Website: home-depot
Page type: customer-info-address
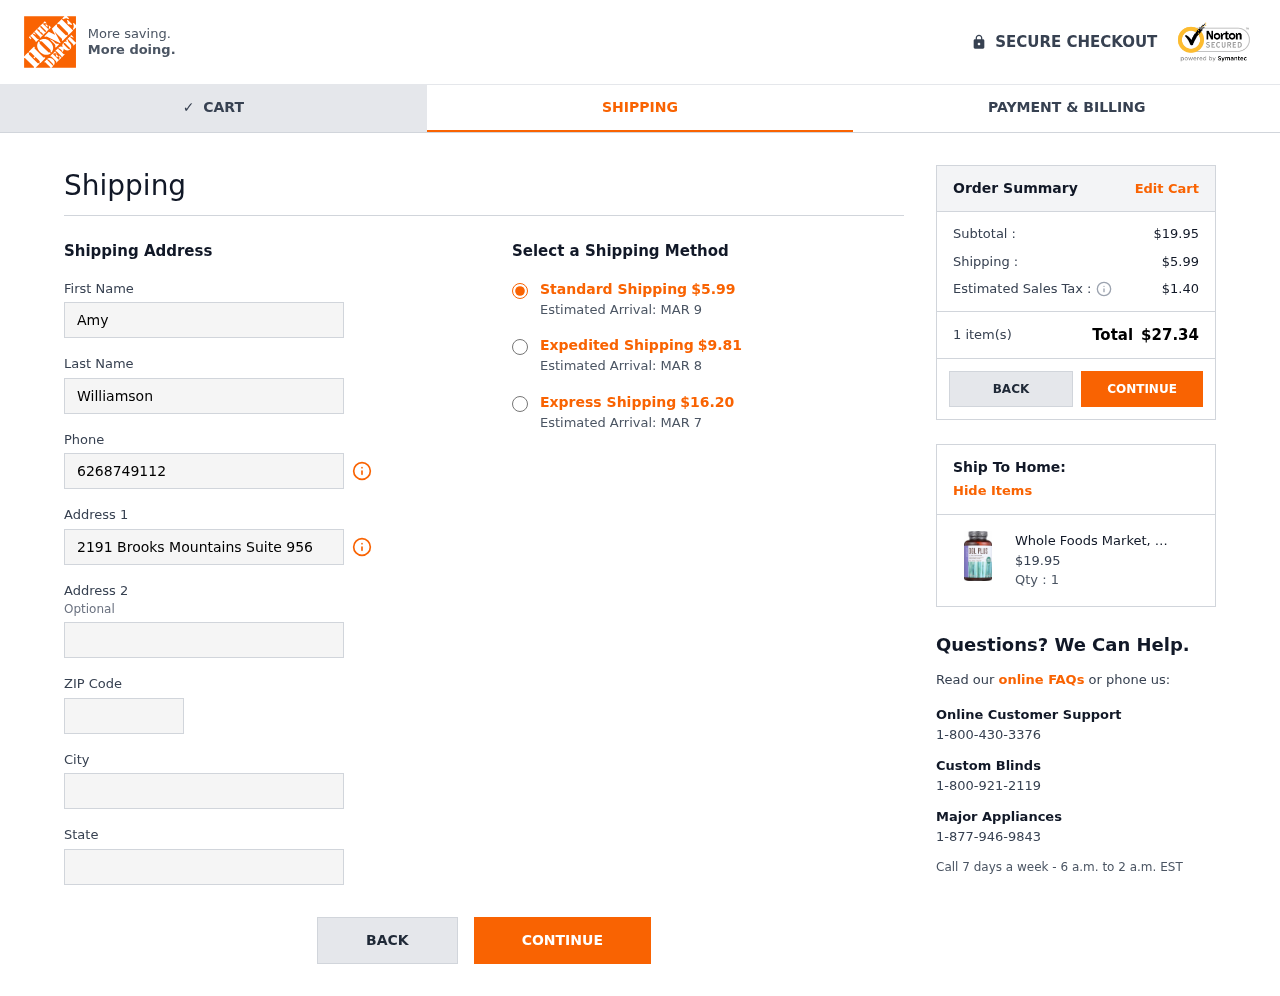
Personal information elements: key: PII_CITY
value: Fordfort
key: PII_FIRSTNAME
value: Amy
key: PII_LASTNAME
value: Williamson
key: PII_PHONE
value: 6268749112
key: PII_POSTCODE
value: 72467
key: PII_STATE
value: New Jersey
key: PII_STREET
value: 2191 Brooks Mountains Suite 956
Product elements: key: PRODUCT1_NAME
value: Whole Foods Market, DGL Plus, 100 ct
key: PRODUCT1_PRICE
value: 19.95
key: PRODUCT1_QUANTITY
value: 1
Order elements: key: ORDER_SHIPPING_COST
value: $5.99
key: ORDER_DELIVERY_DATE
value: Estimated Arrival: MAR 9
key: ORDER_SHIPPING_COST_EXPEDITED
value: $9.81
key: ORDER_DELIVERY_DATE_EXPEDITED
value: Estimated Arrival: MAR 8
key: ORDER_SHIPPING_COST_EXPRESS
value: $16.20
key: ORDER_DELIVERY_DATE_EXPRESS
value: Estimated Arrival: MAR 7
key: ORDER_SUBTOTAL
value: $19.95
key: ORDER_TAX
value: $1.40
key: ORDER_NUM_ITEMS
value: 1 item(s)
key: ORDER_TOTAL
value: $27.34